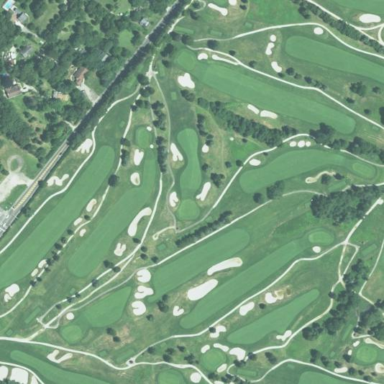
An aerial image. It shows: Golf course.